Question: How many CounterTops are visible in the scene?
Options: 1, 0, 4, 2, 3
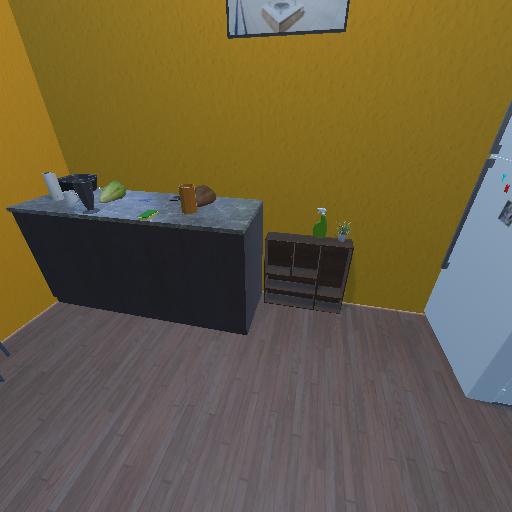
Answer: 1